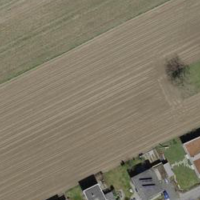
EUNIS habitat code: 52
Species observed at this site:
Geranium sanguineum
Lysimachia vulgaris